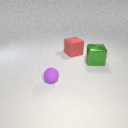
small purple rubber sphere in front of large red rubber cube